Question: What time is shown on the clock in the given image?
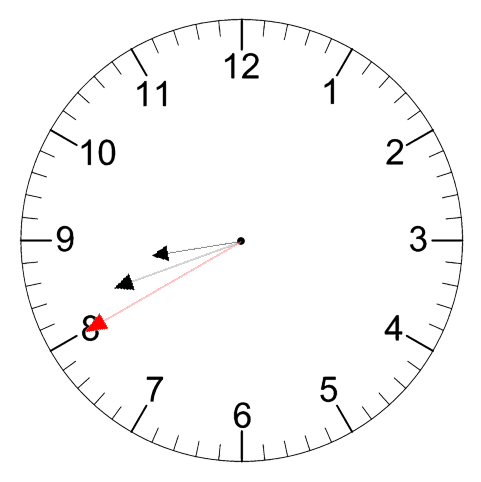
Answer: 08:41:40